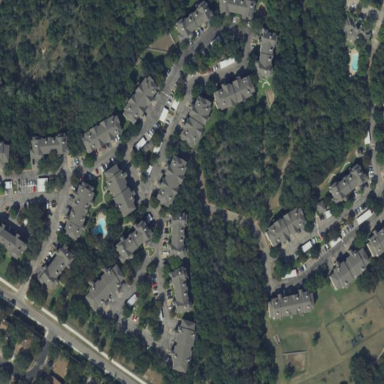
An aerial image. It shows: Residential area with apartments.